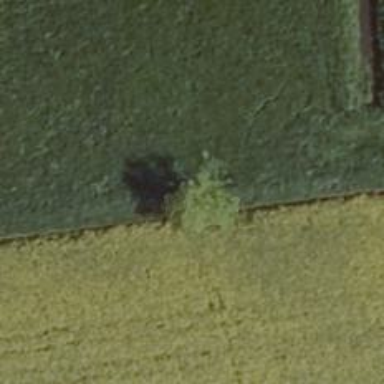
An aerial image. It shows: Deciduous broadleaved tree.